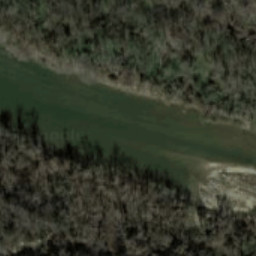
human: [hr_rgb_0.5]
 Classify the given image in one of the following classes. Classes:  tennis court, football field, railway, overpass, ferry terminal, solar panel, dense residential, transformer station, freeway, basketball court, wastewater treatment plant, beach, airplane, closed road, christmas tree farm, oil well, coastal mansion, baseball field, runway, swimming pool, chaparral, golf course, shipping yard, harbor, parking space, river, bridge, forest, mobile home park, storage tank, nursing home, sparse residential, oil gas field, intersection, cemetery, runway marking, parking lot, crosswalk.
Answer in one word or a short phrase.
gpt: river